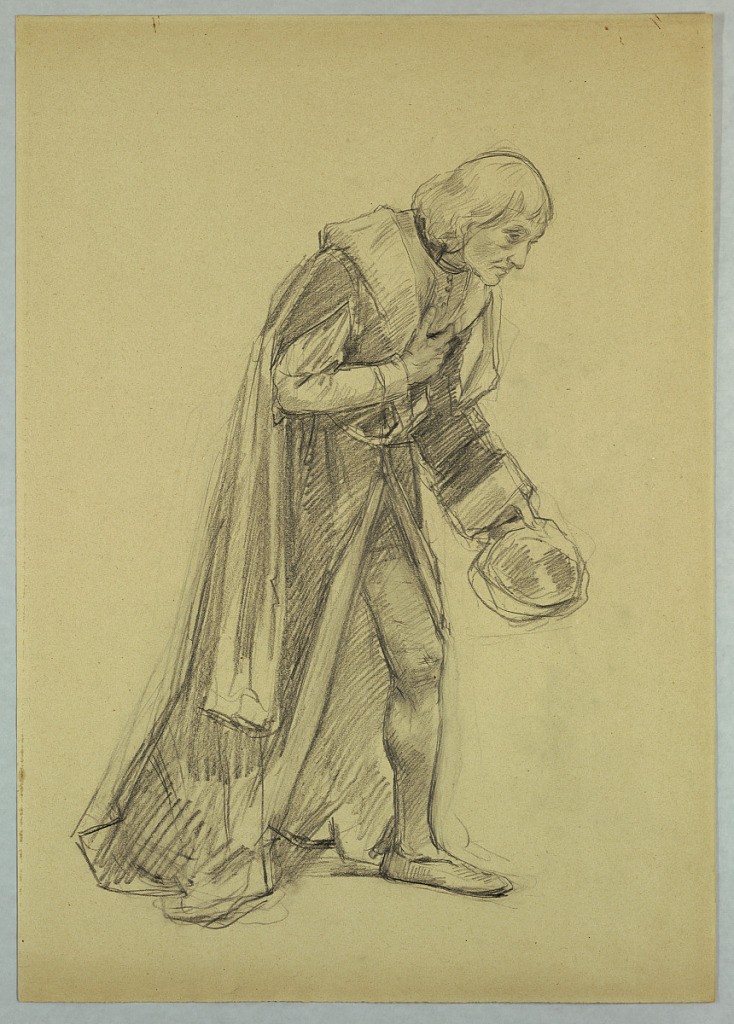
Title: Study of a Bowing Man (Christopher Columbus)
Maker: Raimundo de Madrazo, Spanish, 1841–1920
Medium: Graphite on paper
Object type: Drawing
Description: Study of Christopher Columbus for the painting The Return of Christopher Columbus to the Spanish Court, currently owned by the Italian Charities of America.